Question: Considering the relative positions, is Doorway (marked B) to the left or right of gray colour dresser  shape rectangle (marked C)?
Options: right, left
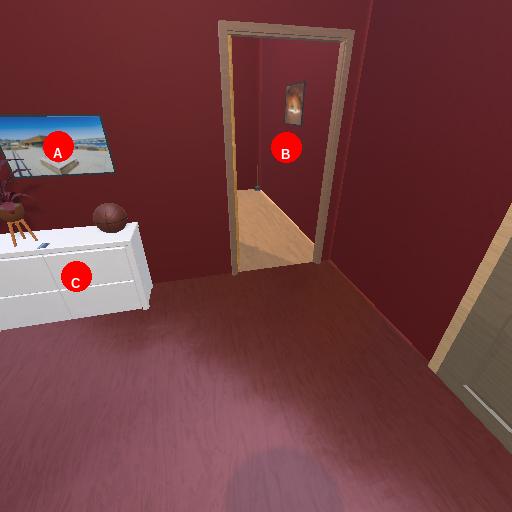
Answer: right